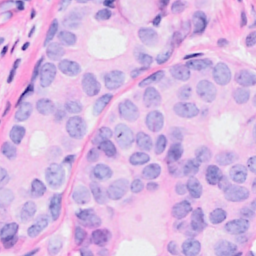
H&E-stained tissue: Breast